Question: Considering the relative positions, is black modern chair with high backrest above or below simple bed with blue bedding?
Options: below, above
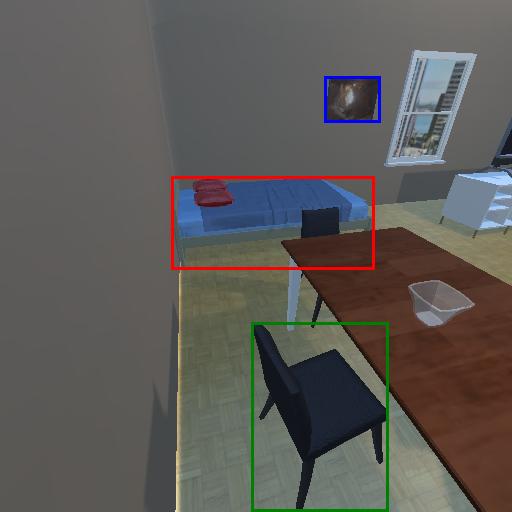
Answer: below